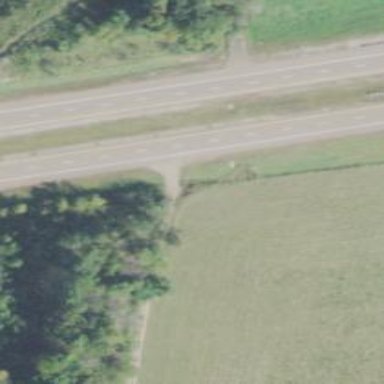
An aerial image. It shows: Trunk highway.